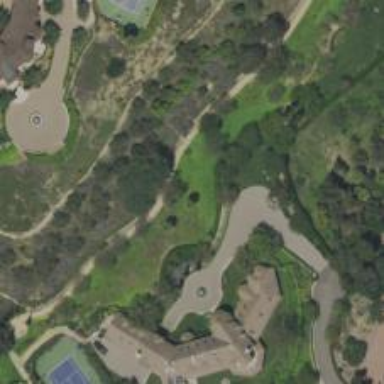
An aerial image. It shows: Driveway leading to service road.